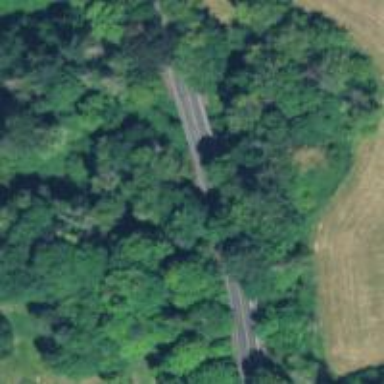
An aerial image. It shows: Culvert tunnel.